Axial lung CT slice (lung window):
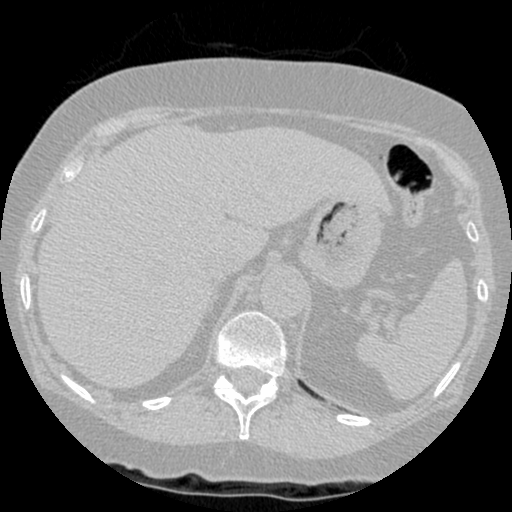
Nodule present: no